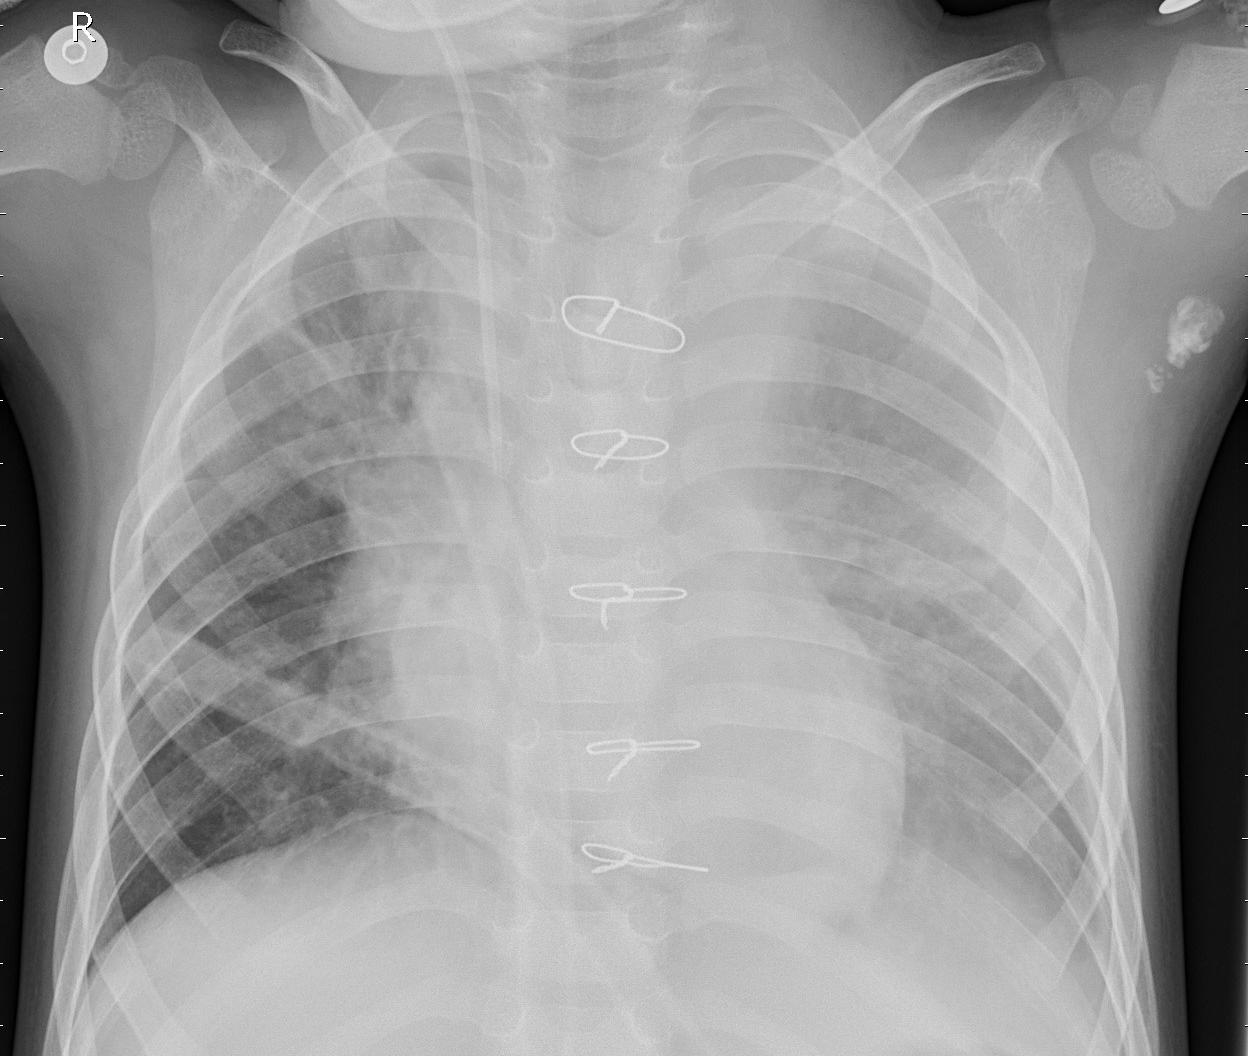
Diagnosis: PNEUMONIA